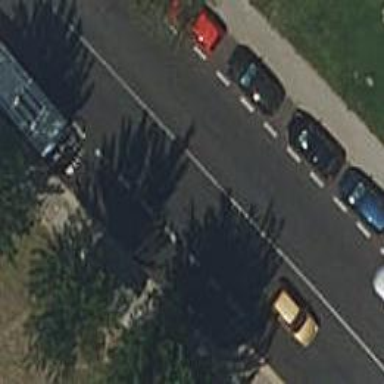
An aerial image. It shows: Public transport stop position.